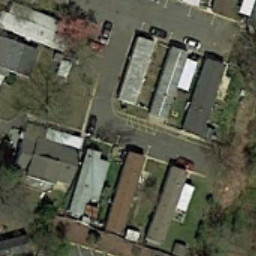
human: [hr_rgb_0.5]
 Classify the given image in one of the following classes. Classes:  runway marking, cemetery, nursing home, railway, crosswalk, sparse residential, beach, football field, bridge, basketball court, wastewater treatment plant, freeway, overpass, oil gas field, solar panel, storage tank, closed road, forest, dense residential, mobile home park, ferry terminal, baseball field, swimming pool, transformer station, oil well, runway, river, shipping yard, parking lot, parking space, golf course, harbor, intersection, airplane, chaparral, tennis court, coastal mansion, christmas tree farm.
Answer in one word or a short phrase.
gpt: mobile home park